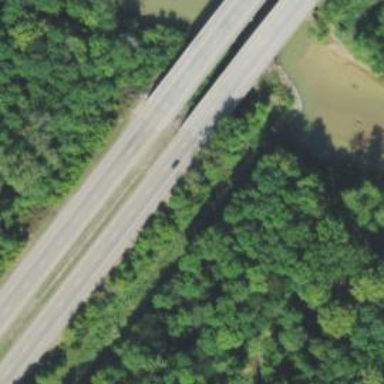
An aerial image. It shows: Dual carriageway trunk highway.